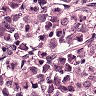
Metastatic tissue present: yes